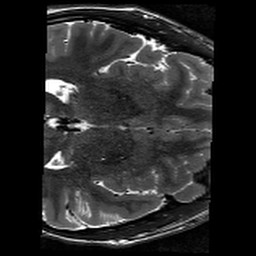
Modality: T2w
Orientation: axial
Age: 22
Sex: male